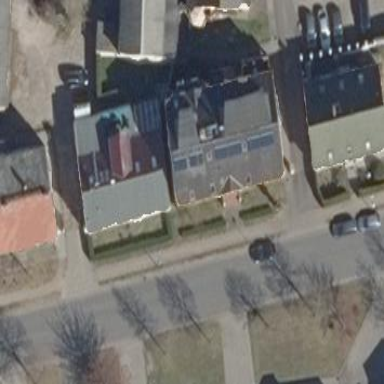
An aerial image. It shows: Part of building.